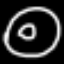
Label: donut